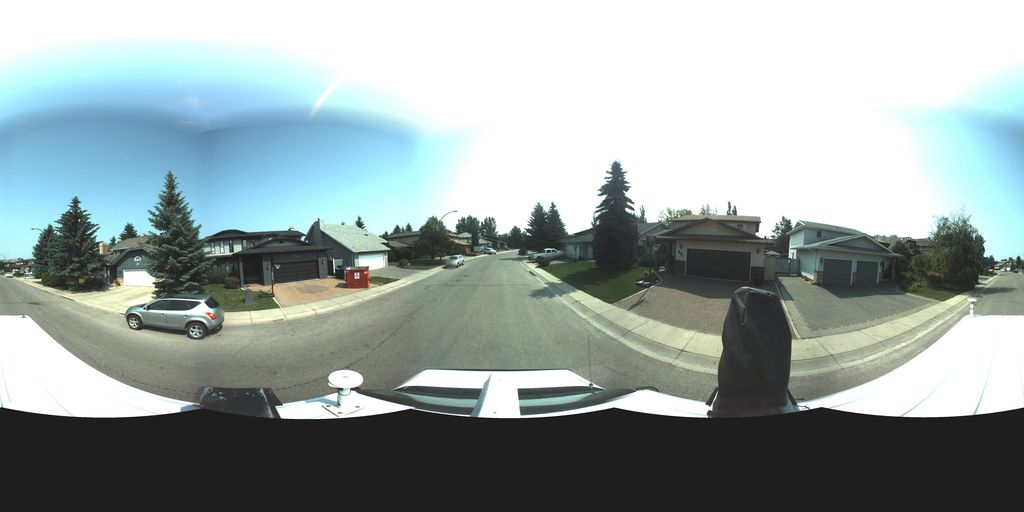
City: saskatoon